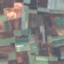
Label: PermanentCrop